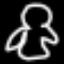
Label: frog